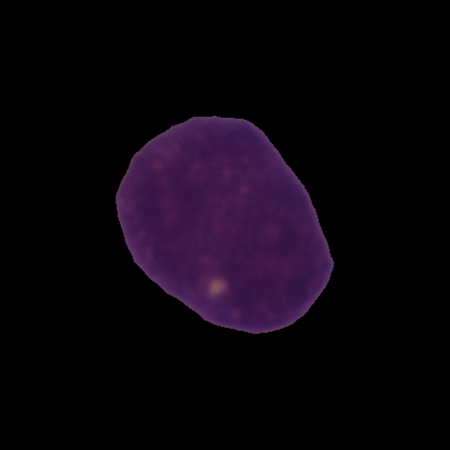
Label: cancer